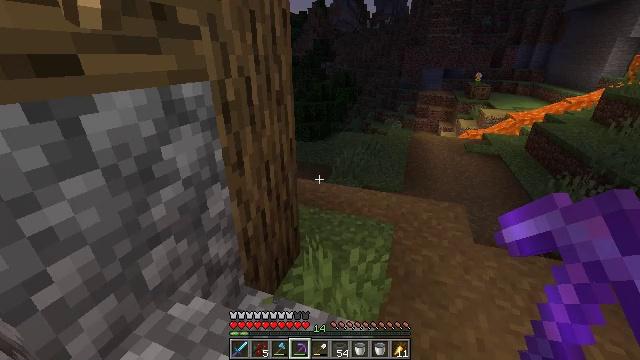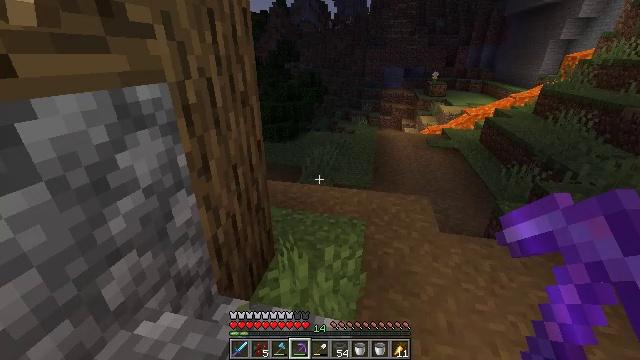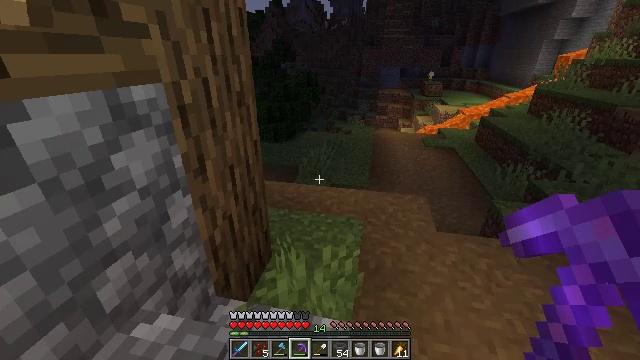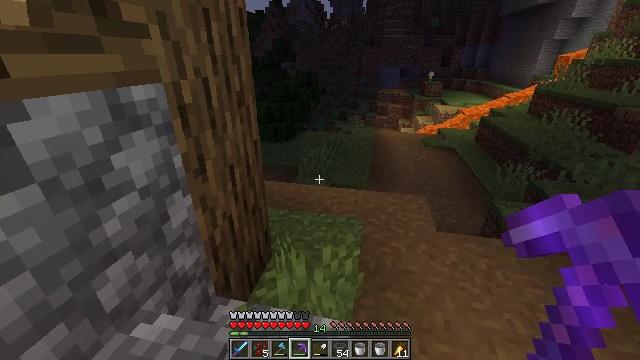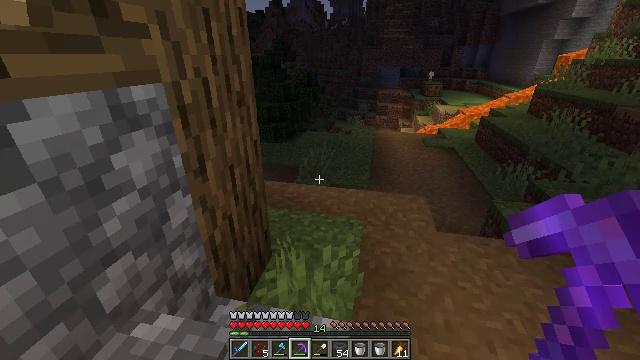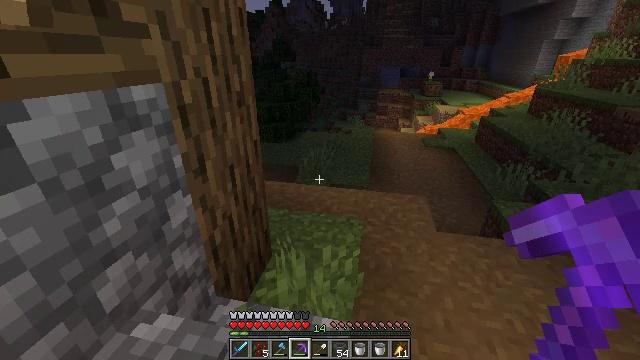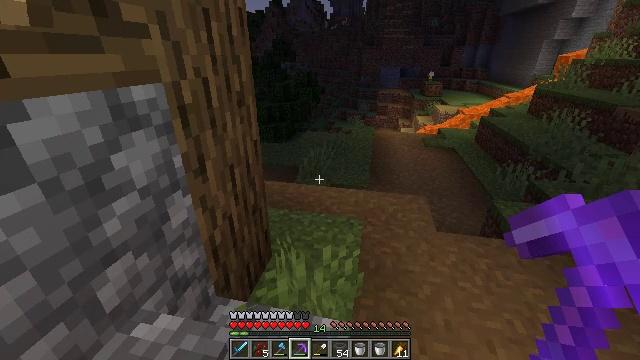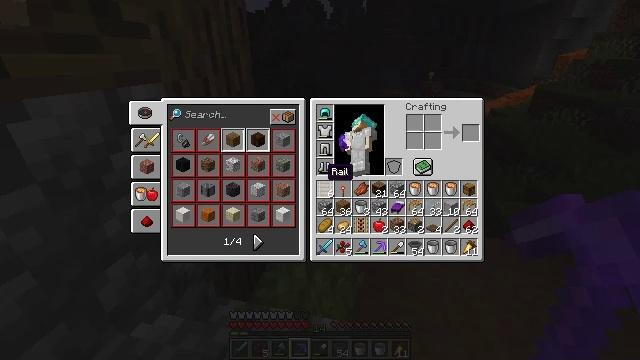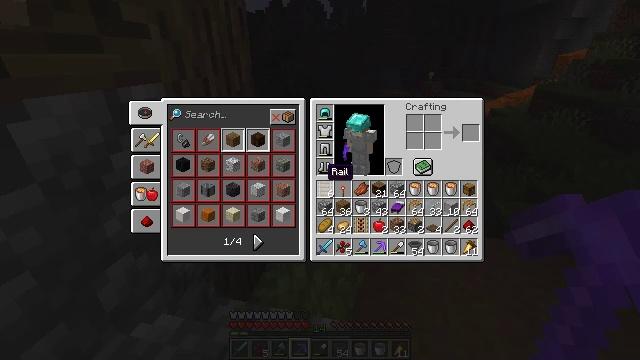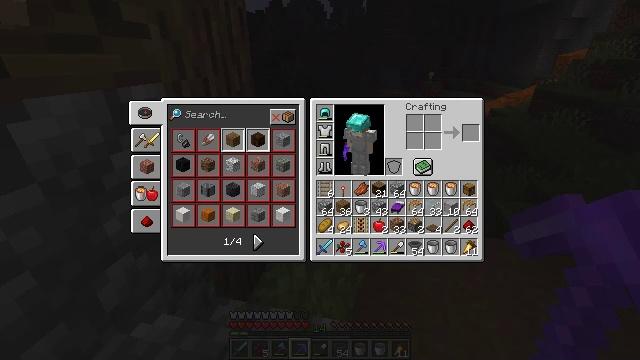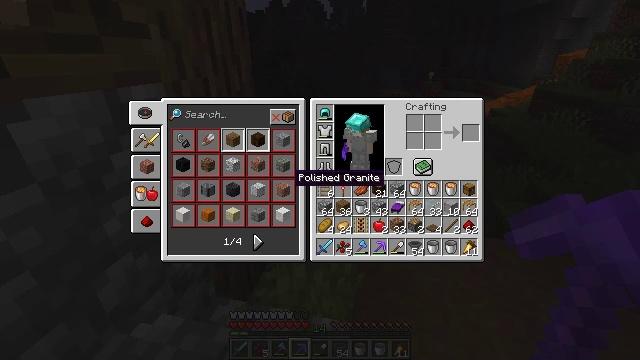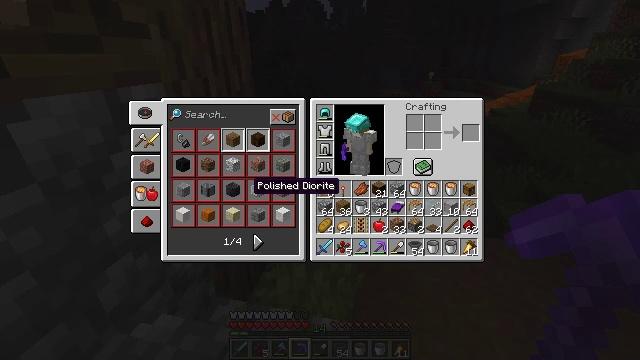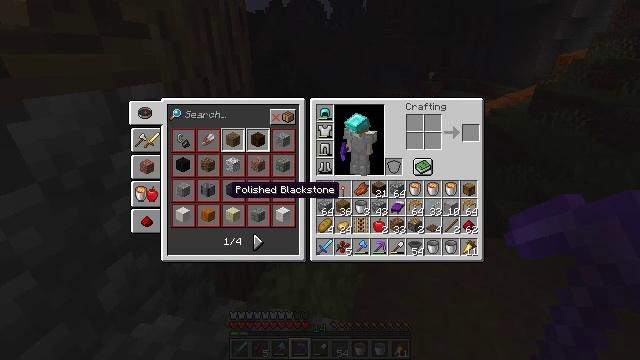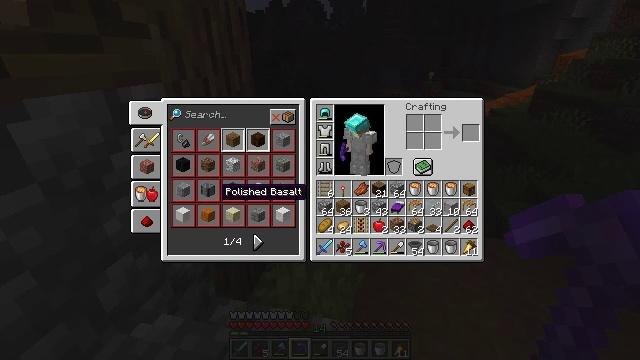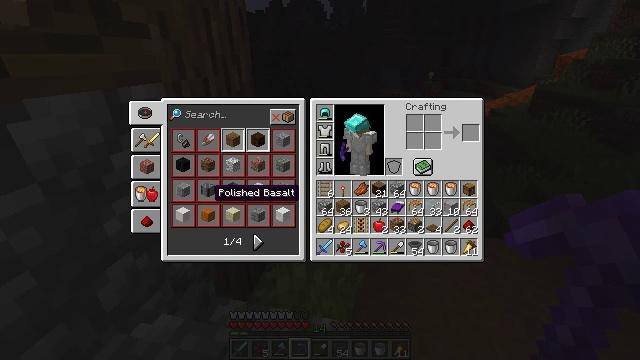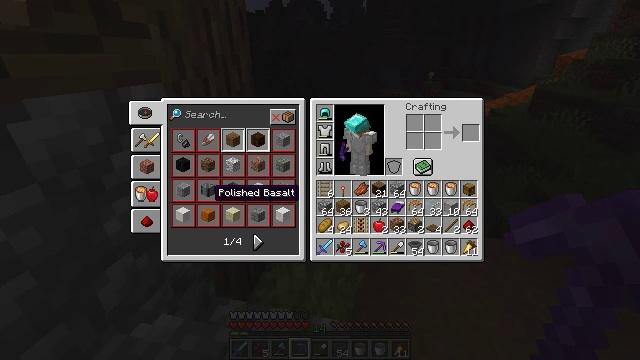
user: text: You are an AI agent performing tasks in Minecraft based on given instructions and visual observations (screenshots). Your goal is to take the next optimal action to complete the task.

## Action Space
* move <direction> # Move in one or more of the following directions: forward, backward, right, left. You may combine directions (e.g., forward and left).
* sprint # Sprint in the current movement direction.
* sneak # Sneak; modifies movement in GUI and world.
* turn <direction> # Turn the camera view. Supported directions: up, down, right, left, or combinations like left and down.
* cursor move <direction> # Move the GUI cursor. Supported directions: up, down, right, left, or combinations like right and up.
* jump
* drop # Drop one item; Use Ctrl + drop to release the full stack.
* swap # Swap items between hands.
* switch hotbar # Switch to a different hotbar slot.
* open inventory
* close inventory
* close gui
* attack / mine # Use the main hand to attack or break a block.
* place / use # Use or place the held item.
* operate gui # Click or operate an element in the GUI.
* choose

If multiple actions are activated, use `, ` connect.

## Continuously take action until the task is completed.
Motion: motion action
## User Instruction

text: Remove an oak door from the inventory.
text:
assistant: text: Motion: turn right
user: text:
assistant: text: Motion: no_op
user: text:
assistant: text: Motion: no_op
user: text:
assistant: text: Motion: no_op
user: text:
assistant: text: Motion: no_op
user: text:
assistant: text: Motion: no_op
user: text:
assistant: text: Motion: open inventory
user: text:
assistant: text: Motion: open inventory
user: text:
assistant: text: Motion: turn left, open inventory
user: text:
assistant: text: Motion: turn left, open inventory
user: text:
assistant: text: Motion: turn left and down
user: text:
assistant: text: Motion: turn left
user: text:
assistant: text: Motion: turn left
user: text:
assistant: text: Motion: turn left
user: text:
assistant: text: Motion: no_op
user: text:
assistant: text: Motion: no_op
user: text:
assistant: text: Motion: turn right
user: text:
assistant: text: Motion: turn right and down
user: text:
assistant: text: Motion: turn right
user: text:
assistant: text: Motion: turn right
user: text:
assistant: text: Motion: turn right
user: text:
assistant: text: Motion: turn right
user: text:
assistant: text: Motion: no_op
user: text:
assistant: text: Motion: no_op
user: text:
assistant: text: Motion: no_op
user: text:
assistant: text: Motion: no_op
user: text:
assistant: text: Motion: no_op
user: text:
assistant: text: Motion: no_op
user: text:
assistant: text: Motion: no_op
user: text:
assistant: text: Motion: no_op